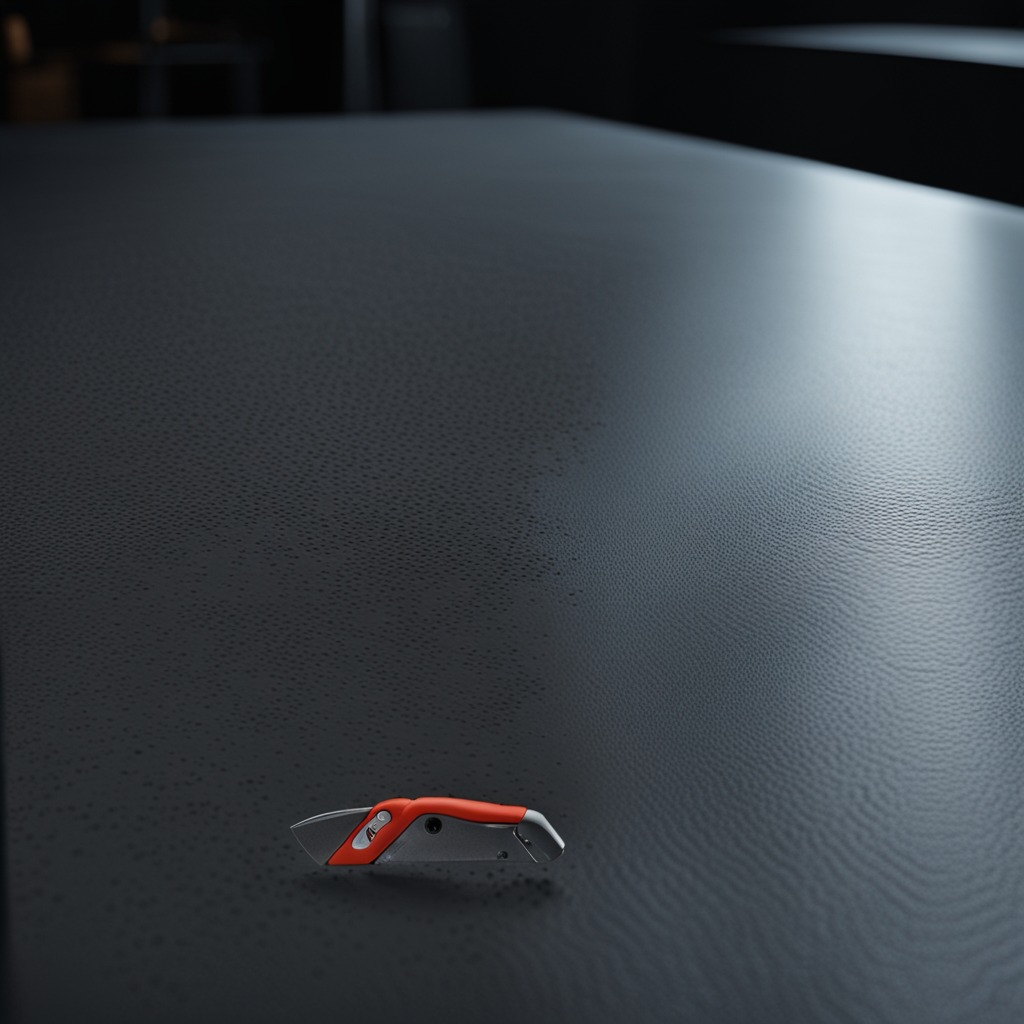
A utility knife is lying on the clean granite table inside a workshop at night dim ambient light soft shadows worn but